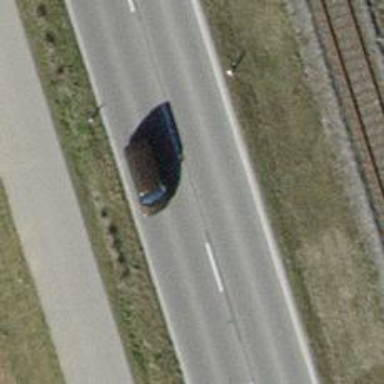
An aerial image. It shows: Secondary road with asphalt surface.